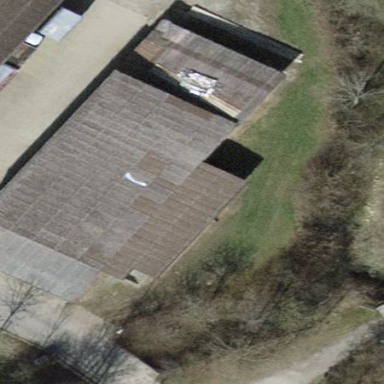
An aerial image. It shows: Farm building.